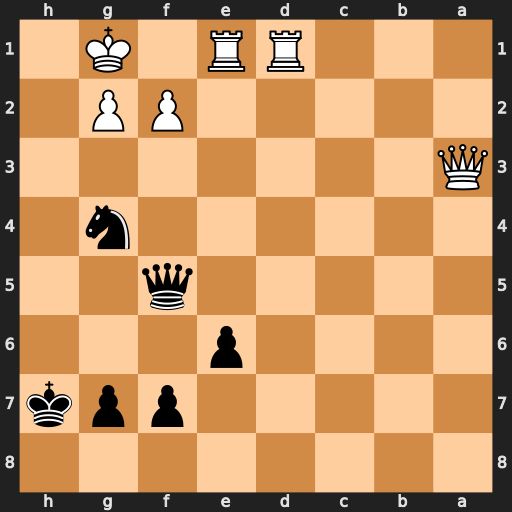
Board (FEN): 8/5ppk/4p3/5q2/6n1/Q7/5PP1/3RR1K1
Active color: b
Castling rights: -
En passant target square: -
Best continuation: Qxf2+ Kh1 Qh4+ Qh3 Nf2+ Kh2 Nxh3